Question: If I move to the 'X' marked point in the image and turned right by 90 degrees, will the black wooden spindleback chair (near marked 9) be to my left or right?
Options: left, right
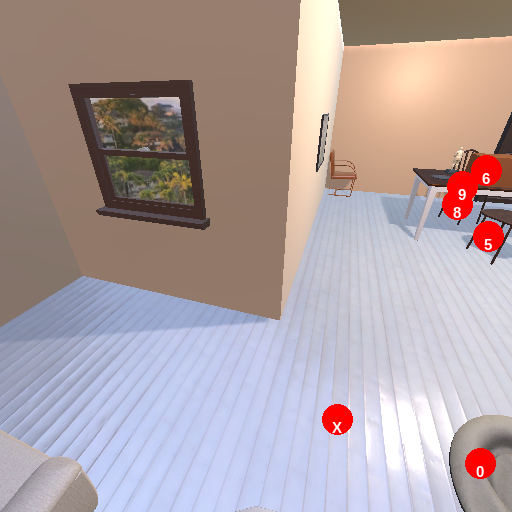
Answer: left